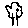
Label: tree